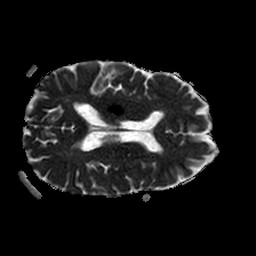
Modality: ADC
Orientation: axial
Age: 51
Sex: male
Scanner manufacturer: philips
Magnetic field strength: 1.5 T
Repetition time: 3.531 s
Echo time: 0.06922 s